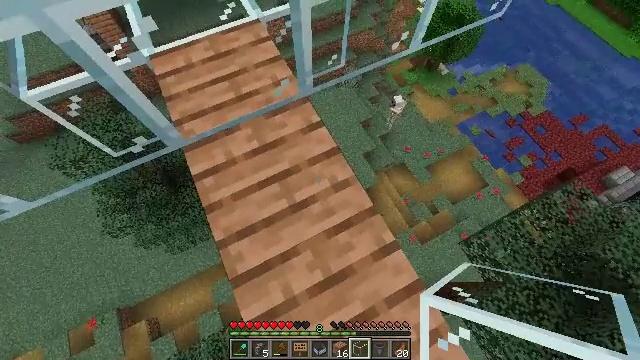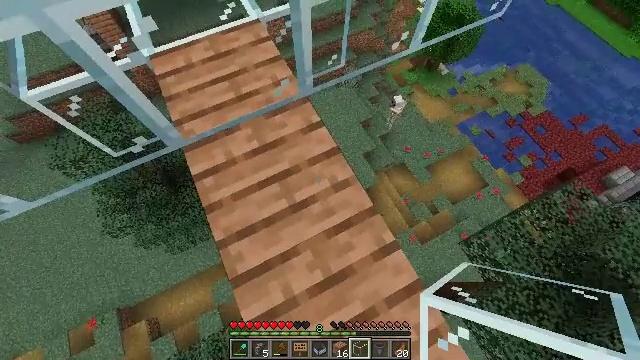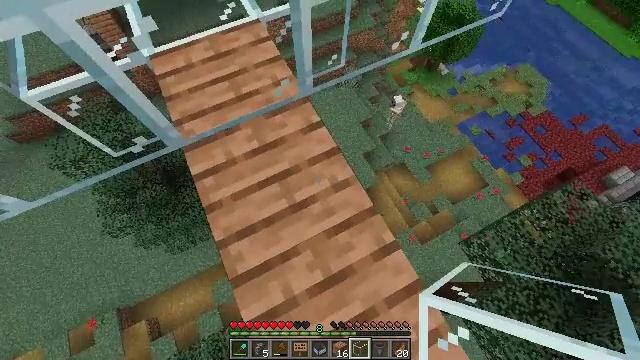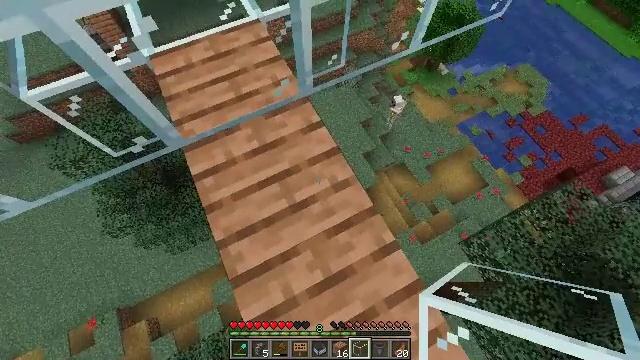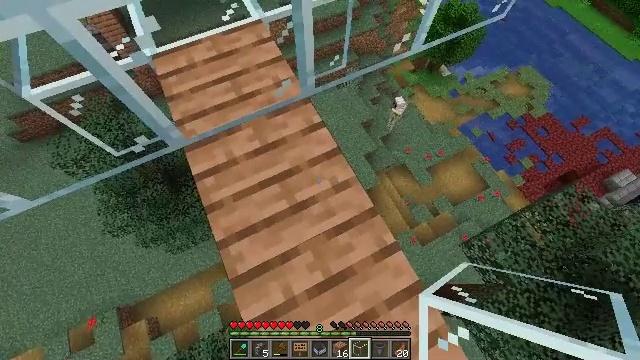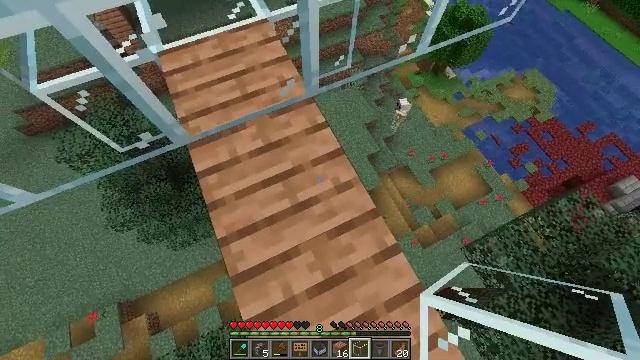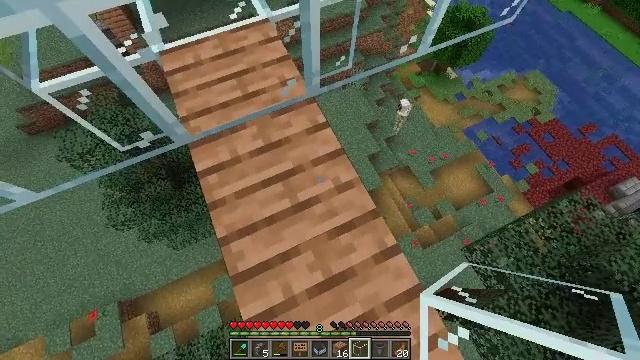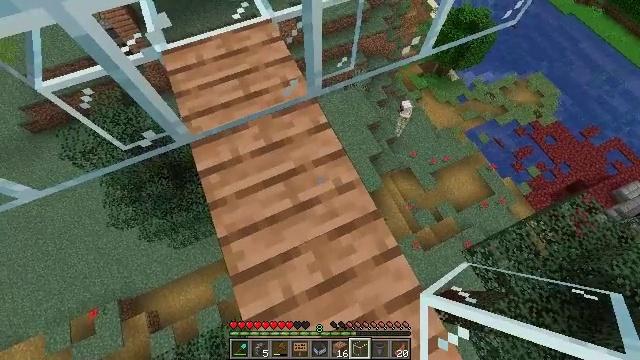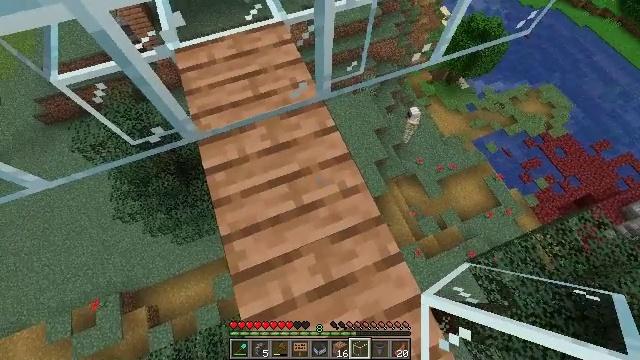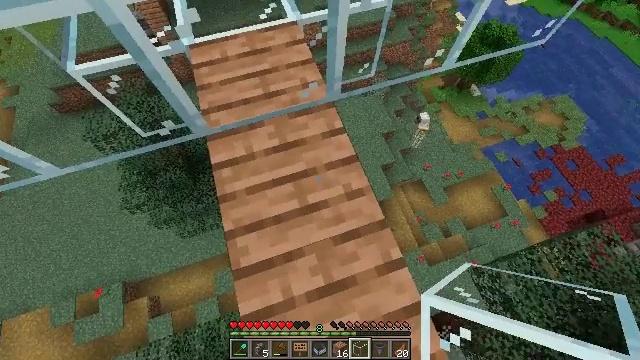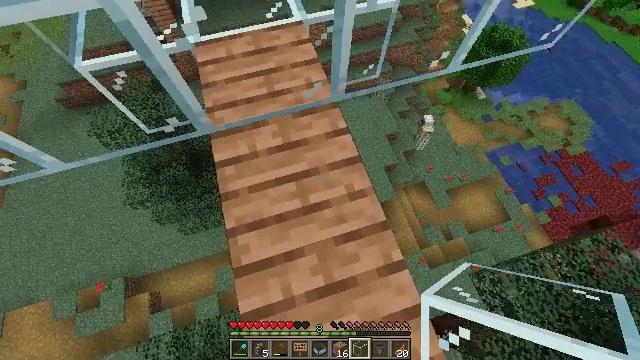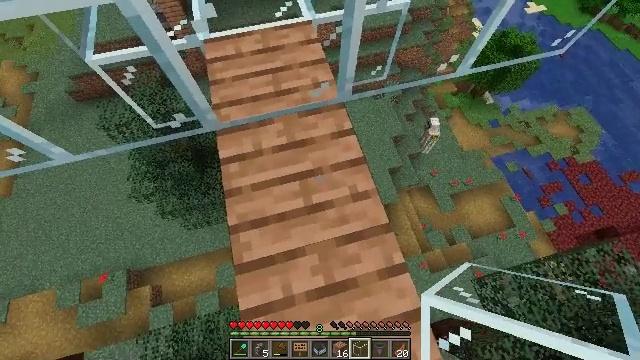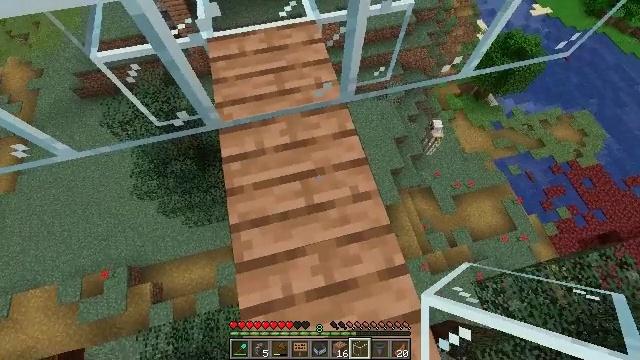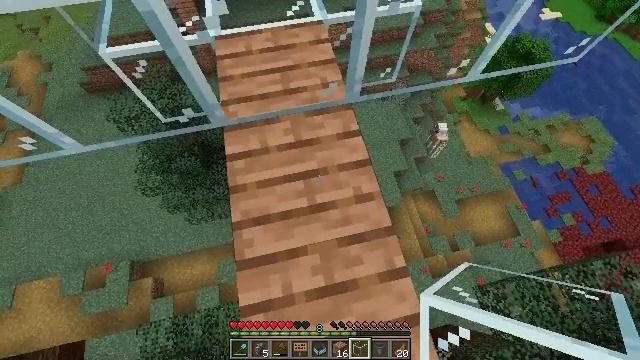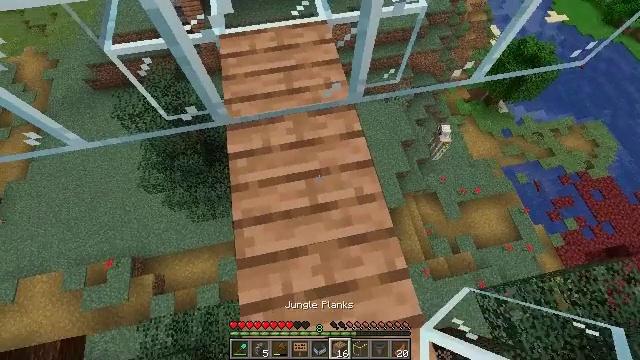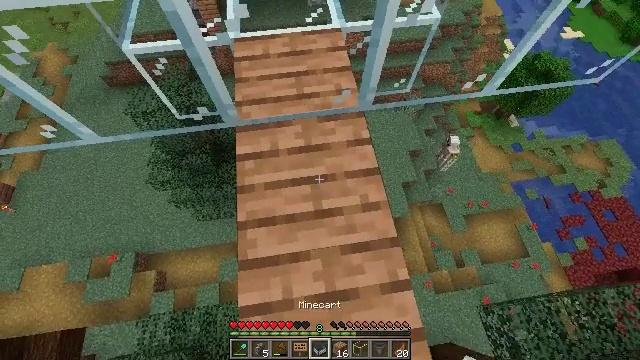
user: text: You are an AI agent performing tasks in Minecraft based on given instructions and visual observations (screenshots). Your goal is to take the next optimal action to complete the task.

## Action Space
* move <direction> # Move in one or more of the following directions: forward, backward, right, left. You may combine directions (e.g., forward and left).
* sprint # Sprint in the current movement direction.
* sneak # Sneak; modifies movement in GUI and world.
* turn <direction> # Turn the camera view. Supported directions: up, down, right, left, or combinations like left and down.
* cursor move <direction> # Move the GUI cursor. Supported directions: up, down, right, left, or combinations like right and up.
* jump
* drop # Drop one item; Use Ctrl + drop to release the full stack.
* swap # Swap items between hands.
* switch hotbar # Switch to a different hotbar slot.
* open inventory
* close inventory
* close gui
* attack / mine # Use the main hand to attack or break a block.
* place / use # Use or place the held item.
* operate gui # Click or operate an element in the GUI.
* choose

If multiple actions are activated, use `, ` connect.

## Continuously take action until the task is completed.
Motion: motion action
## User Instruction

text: Break the jungle planks to recycle them.
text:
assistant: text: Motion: no_op
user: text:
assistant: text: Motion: no_op
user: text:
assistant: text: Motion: no_op
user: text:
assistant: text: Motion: no_op
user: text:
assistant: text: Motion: turn left
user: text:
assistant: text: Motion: no_op
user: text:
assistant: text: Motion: no_op
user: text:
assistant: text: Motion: turn left
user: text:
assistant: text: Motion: turn left
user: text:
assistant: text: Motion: turn left
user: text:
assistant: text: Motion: turn left
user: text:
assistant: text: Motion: no_op
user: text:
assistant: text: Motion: turn left
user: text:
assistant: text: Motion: turn left
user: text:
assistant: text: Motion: turn left and up
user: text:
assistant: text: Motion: turn left and up
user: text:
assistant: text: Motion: no_op
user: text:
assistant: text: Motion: no_op
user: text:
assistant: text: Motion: no_op
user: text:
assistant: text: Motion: no_op
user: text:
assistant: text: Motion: no_op
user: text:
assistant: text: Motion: no_op
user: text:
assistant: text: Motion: no_op
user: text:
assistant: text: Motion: no_op
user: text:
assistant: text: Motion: no_op
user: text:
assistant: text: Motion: no_op
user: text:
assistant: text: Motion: no_op
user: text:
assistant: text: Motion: no_op
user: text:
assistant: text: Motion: turn down
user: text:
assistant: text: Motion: turn down